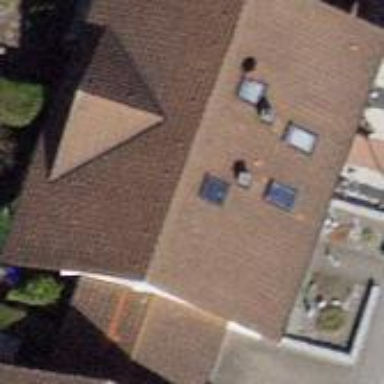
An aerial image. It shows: Semi-detached house with gabled roof.